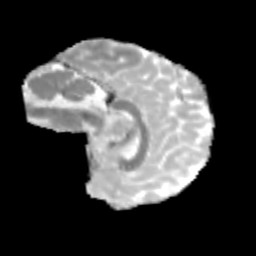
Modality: MD
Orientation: sagittal
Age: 11
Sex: male
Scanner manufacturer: siemens
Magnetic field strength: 3 T
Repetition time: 3.8 s
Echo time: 0.07 s